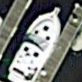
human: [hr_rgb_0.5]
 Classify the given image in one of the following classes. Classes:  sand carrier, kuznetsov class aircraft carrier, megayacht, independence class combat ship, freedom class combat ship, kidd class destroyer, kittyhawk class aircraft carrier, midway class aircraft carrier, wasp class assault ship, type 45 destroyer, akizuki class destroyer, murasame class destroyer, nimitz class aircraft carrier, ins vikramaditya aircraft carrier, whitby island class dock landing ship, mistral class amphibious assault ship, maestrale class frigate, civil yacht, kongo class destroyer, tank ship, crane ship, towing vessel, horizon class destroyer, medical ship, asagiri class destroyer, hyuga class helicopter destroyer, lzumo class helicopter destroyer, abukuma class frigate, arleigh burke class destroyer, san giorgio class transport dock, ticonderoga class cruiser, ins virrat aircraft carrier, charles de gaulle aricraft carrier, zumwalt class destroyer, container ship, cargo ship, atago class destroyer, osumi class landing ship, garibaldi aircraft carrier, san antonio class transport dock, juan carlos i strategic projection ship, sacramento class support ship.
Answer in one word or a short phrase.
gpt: Civil yacht